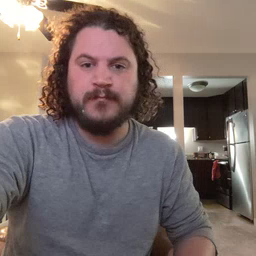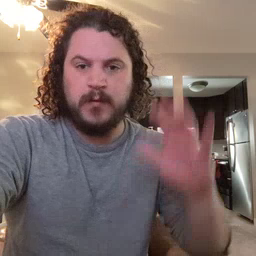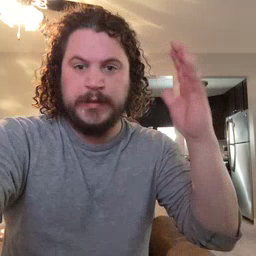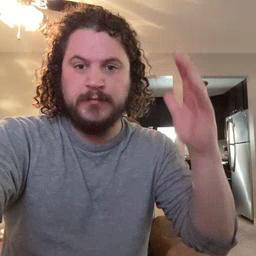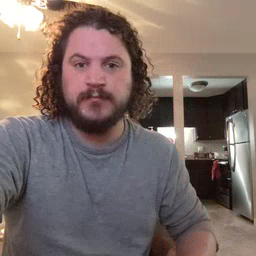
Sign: tree